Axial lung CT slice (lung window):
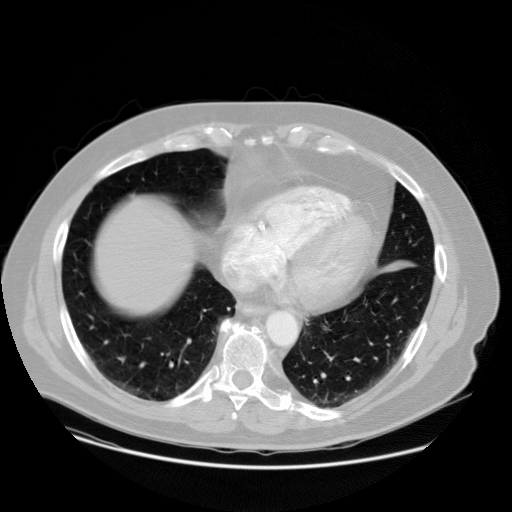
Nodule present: no